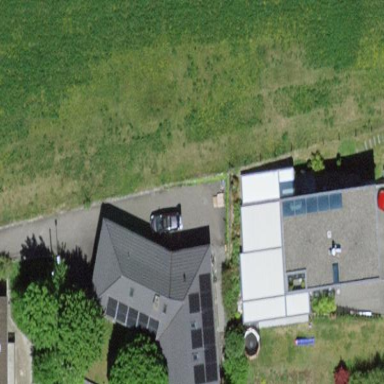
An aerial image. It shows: Residential building.